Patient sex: M
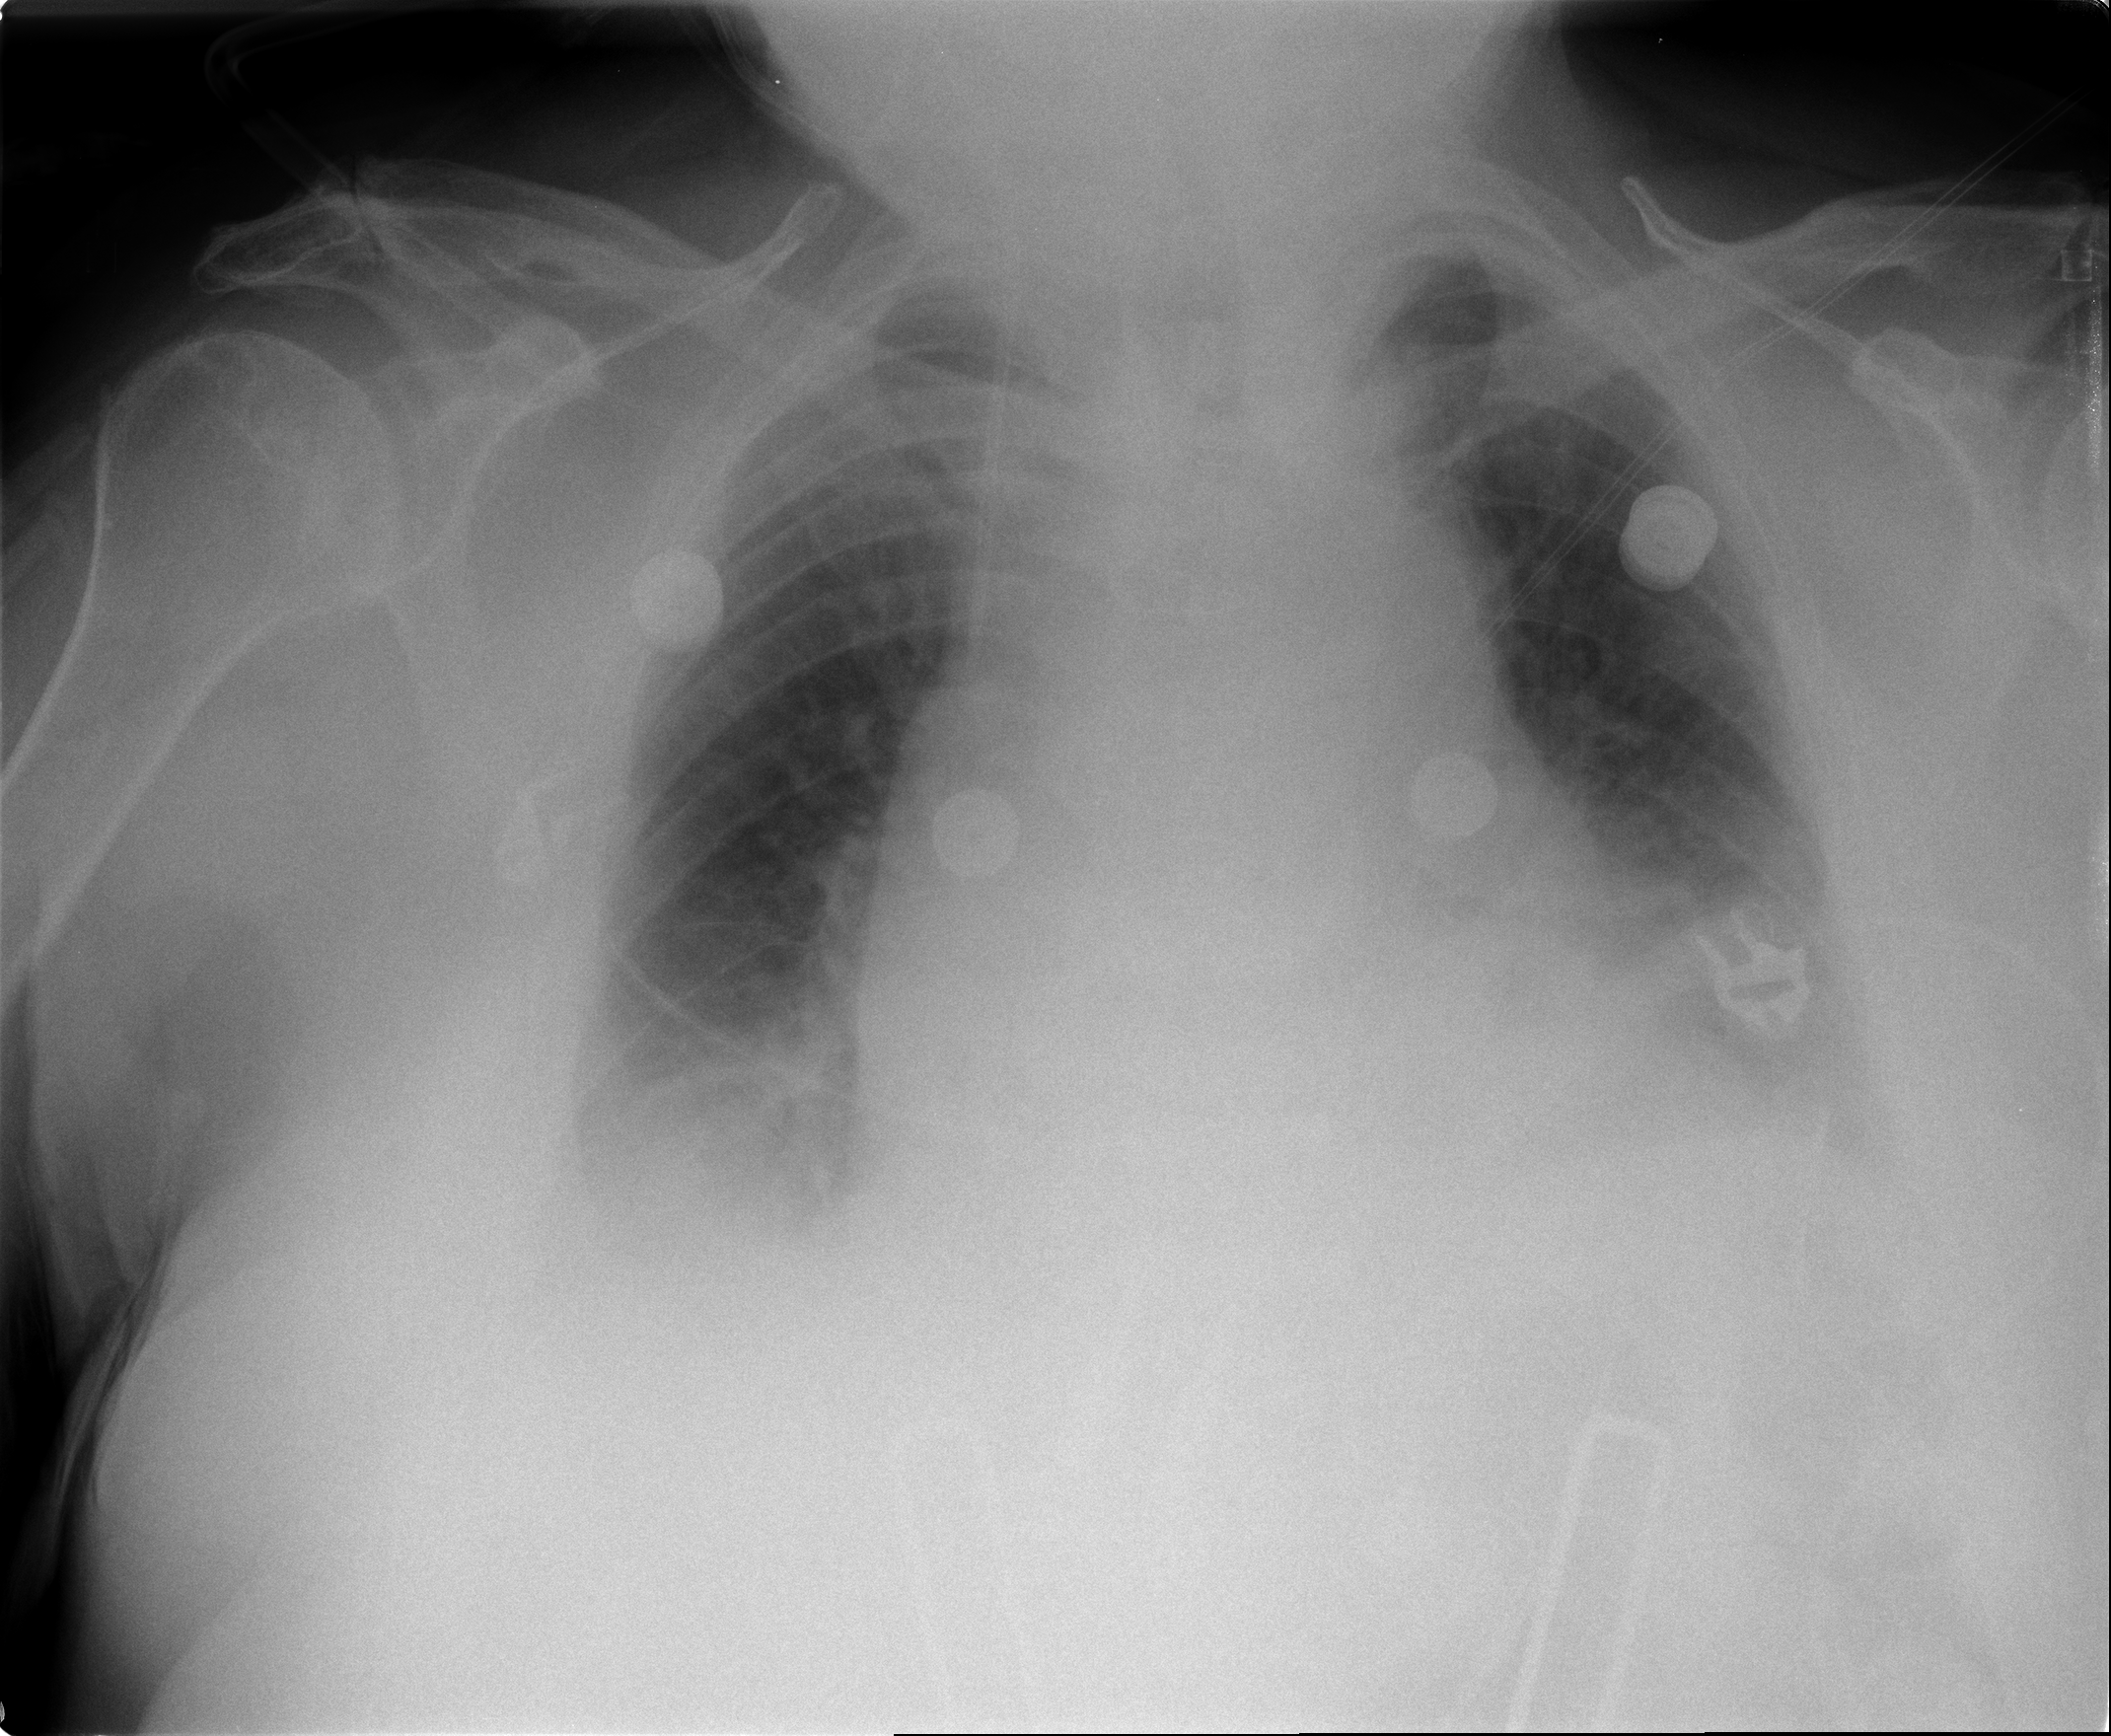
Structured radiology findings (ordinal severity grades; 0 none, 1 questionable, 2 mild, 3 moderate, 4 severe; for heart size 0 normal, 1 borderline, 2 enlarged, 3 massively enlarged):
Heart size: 2
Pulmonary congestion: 1
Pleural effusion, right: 2
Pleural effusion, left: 2
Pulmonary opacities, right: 0
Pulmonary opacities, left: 1
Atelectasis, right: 2
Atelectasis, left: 3